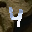
Label: 4